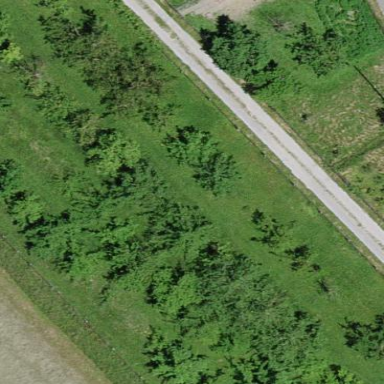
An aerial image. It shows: Orchard.